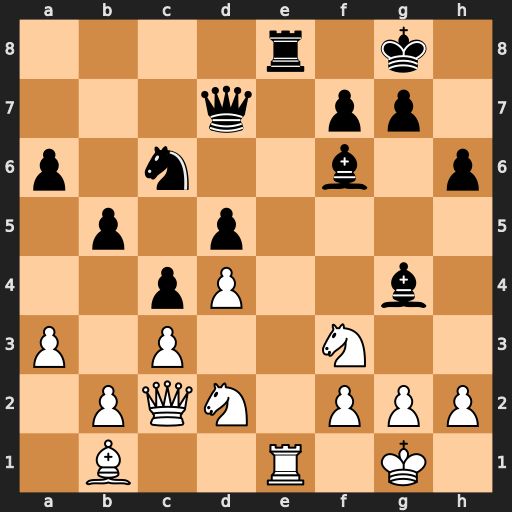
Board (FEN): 4r1k1/3q1pp1/p1n2b1p/1p1p4/2pP2b1/P1P2N2/1PQN1PPP/1B2R1K1
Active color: w
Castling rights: -
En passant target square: -
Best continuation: Qh7+ Kf8 Qh8#